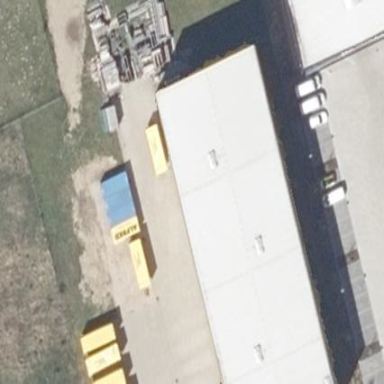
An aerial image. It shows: Warehouse building.